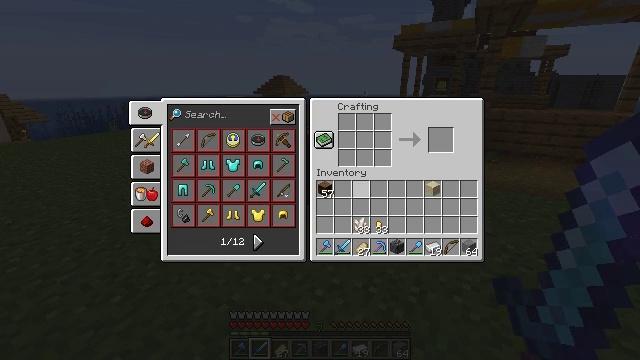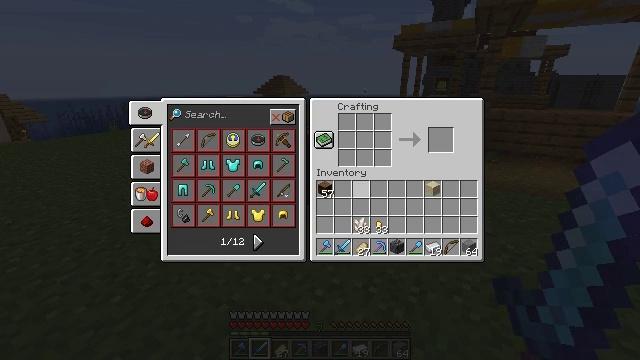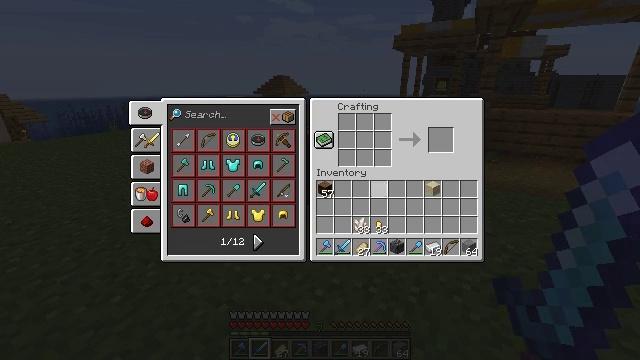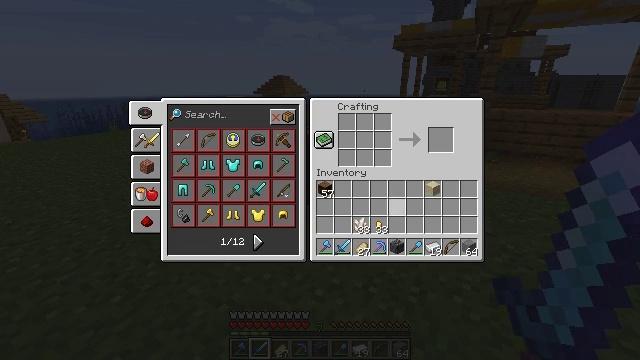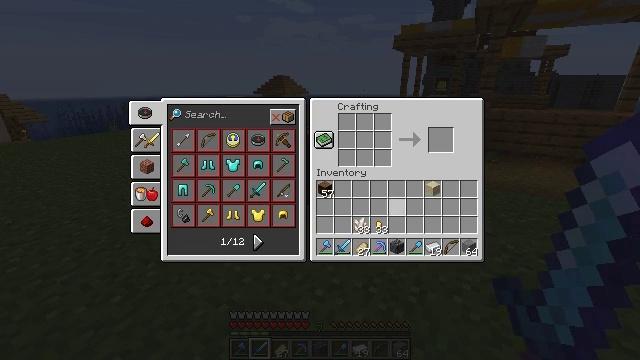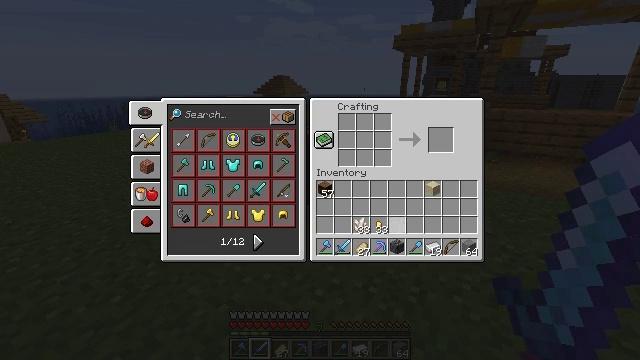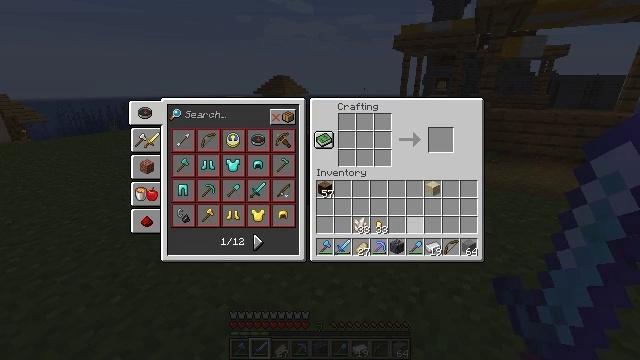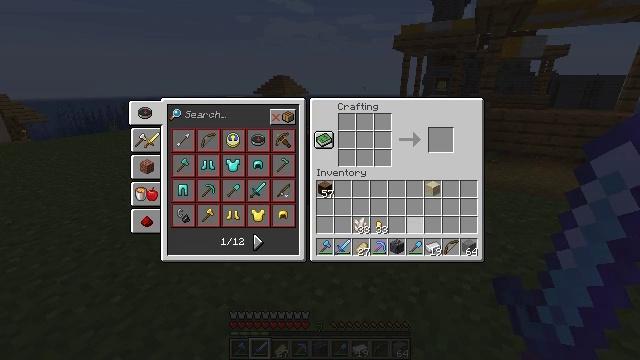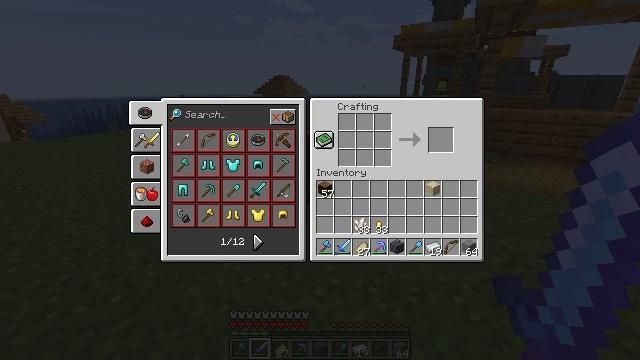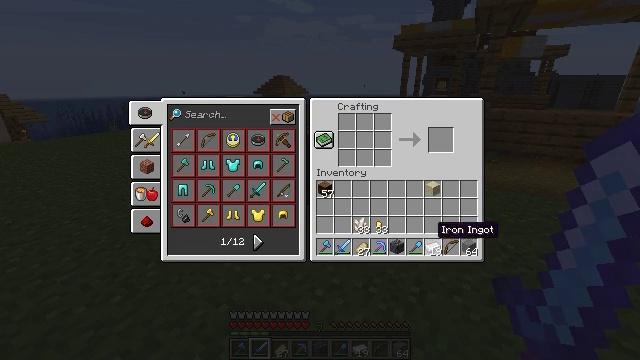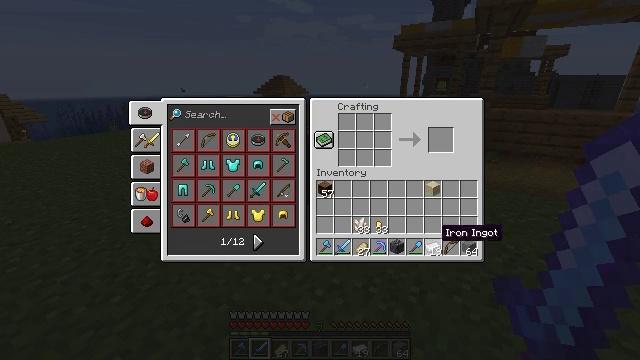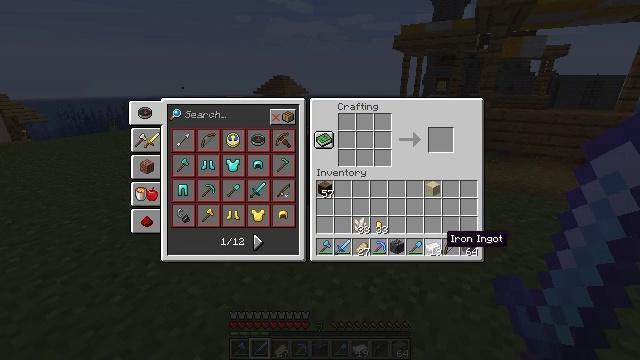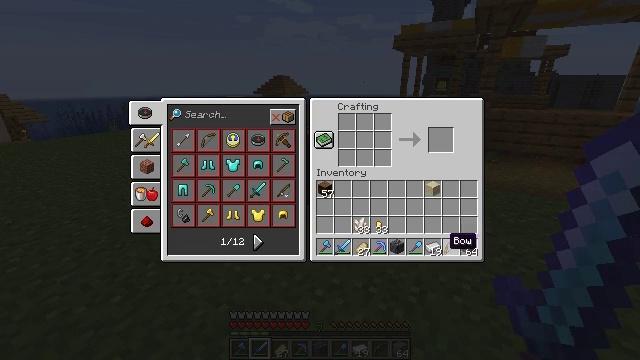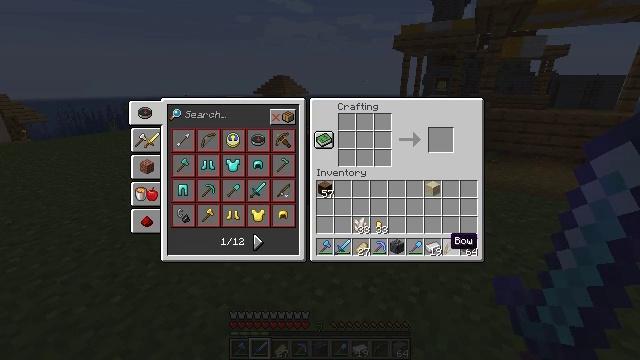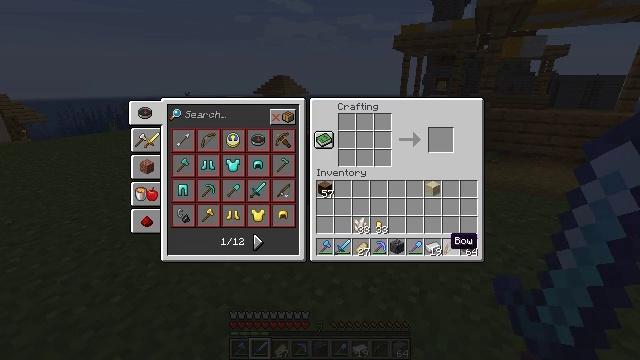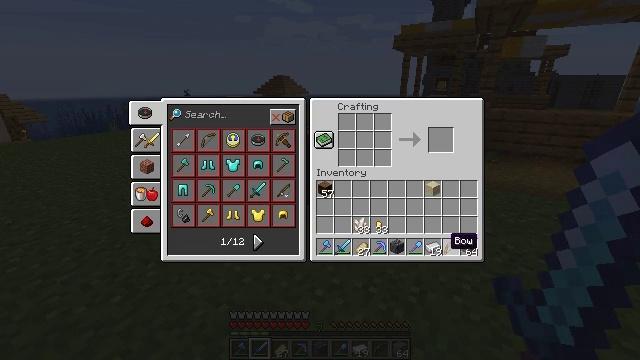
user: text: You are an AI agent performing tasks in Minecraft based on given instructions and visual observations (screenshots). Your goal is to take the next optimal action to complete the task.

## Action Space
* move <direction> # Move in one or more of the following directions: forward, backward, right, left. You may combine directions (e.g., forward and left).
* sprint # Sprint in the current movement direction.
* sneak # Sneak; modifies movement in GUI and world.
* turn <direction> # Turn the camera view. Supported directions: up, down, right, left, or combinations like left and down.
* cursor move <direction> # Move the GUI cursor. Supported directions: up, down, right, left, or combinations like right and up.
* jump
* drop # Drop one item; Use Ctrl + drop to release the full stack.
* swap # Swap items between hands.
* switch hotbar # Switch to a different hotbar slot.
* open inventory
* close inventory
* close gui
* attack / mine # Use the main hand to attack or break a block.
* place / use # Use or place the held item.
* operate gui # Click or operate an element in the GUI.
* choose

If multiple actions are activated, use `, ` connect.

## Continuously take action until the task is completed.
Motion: motion action
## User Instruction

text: Combine iron ingots in a crafting table to create an iron trapdoor.
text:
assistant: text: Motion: no_op
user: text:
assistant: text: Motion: cursor move right
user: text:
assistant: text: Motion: cursor move right and down
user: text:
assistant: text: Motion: cursor move right and down
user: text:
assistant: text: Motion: cursor move down
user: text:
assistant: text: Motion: no_op
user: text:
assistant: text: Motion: cursor move right and down
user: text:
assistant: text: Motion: no_op
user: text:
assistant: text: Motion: no_op
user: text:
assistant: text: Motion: no_op
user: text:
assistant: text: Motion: no_op
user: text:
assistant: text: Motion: no_op
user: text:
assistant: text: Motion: no_op
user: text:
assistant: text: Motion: no_op
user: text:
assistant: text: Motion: no_op
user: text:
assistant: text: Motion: no_op
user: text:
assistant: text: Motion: no_op
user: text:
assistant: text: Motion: no_op
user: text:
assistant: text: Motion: operate gui
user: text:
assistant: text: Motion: operate gui
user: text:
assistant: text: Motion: operate gui
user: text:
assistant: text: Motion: cursor move left and up
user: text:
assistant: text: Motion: cursor move left and up
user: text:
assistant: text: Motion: cursor move left and up
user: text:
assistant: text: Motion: cursor move up
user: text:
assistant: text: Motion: no_op
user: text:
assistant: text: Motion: no_op
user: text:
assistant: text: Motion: cursor move down
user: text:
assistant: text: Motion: cursor move right and down
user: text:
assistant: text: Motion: no_op